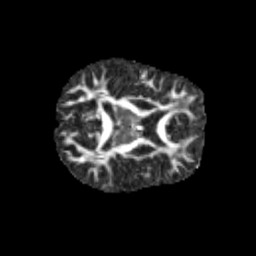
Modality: FA
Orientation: axial
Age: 9
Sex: male
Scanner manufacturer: siemens
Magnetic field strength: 3 T
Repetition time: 3.8 s
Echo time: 0.07 s